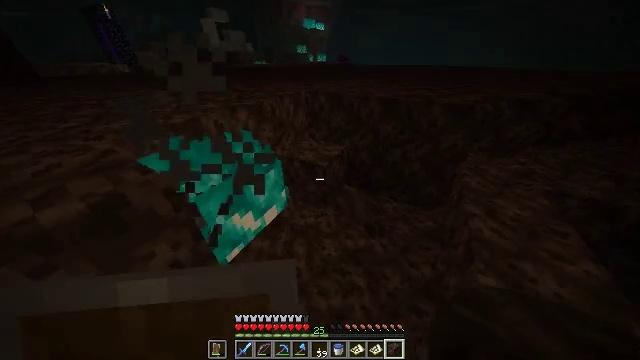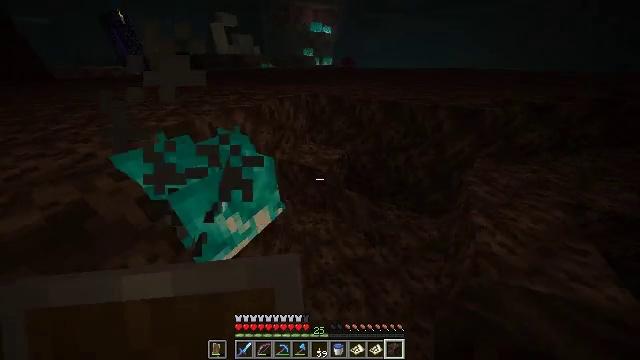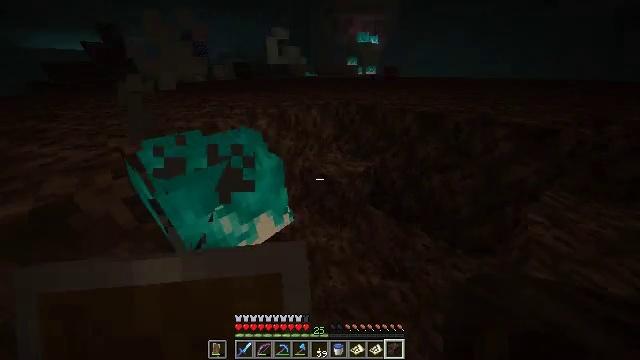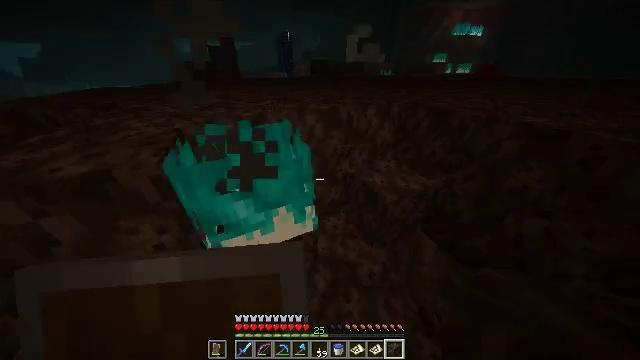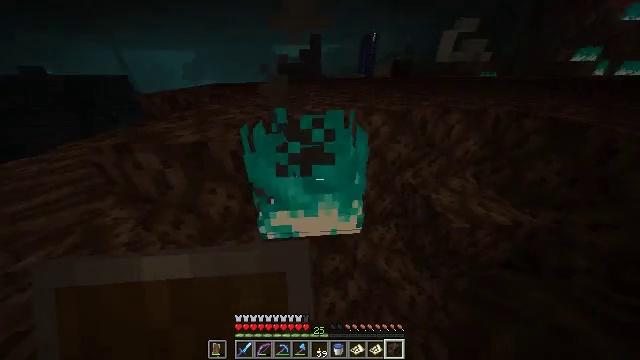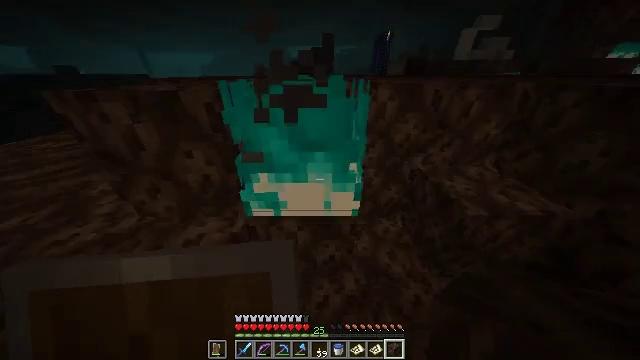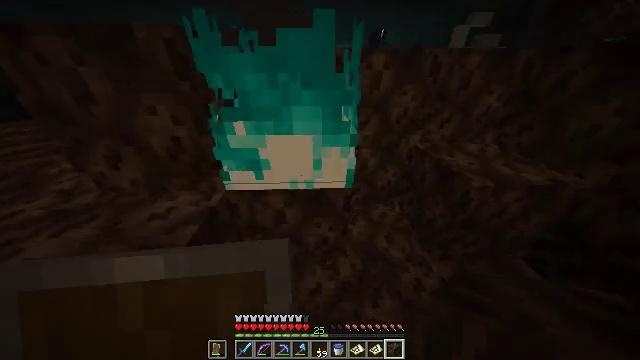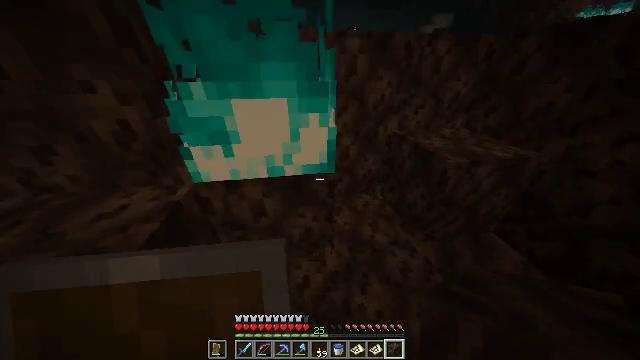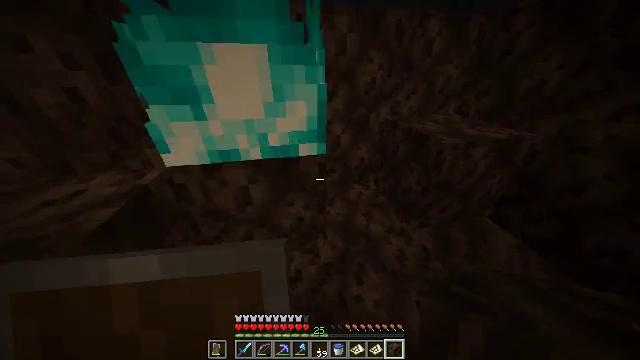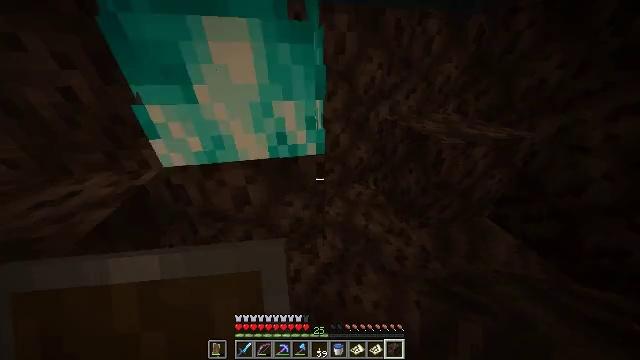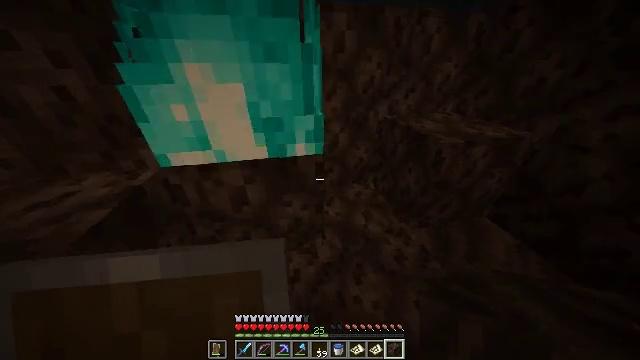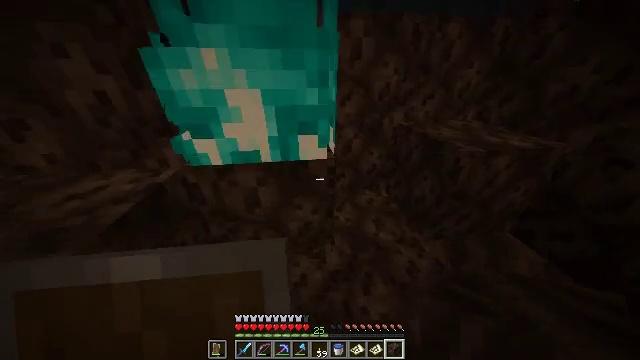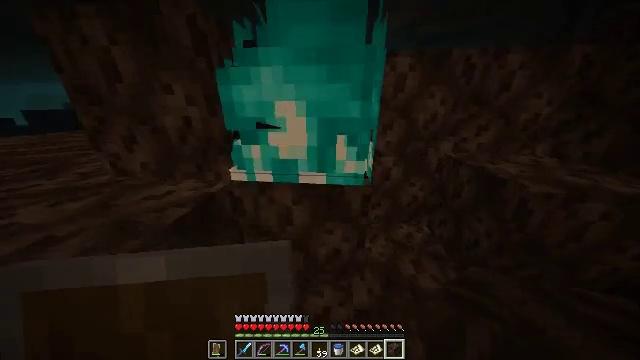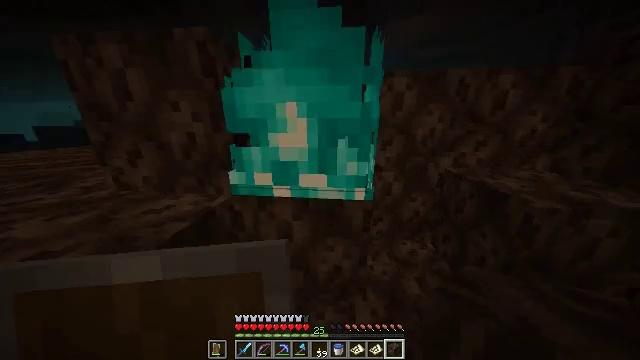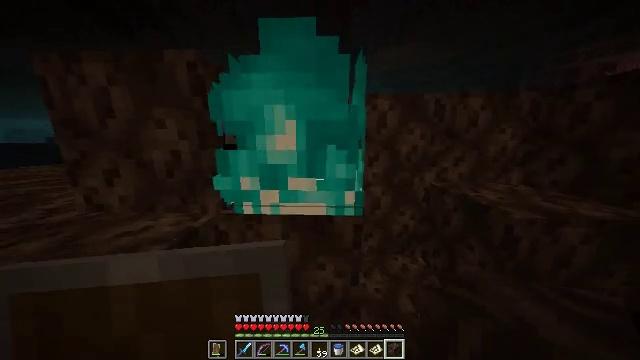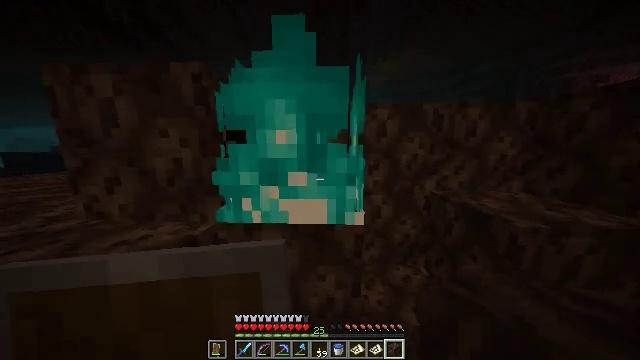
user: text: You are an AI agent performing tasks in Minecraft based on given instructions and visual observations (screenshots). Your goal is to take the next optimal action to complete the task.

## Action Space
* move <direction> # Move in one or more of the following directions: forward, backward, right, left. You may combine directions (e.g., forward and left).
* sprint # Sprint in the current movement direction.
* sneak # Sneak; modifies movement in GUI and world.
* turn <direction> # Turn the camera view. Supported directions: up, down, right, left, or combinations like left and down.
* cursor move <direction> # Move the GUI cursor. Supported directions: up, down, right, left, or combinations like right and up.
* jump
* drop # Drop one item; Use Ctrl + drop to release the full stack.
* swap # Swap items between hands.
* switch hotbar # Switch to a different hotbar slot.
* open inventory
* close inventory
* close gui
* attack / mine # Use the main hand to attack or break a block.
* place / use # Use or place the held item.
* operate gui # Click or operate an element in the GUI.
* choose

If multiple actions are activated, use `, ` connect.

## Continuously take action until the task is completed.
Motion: motion action
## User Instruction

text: Collect soul sand blocks.
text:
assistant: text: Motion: move forward and move right, turn left
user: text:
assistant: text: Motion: move forward, turn left and up
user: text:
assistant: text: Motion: turn left
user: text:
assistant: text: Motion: turn left
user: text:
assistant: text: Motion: move left, turn left
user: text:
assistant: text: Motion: move left, turn right
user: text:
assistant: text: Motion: move left, turn right
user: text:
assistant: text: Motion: turn right
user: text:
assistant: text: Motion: no_op
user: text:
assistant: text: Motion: no_op
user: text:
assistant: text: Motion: turn left and up
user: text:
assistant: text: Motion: turn left and up
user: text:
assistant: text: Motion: turn up
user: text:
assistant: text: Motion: turn right and up
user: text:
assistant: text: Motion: turn up, attack / mine
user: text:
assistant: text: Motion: turn left and up, attack / mine
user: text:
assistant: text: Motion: turn up, attack / mine
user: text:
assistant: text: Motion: attack / mine
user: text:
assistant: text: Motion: attack / mine
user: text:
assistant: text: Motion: attack / mine
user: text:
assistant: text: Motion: attack / mine
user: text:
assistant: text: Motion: attack / mine
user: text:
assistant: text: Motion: attack / mine
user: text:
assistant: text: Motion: attack / mine
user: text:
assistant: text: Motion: attack / mine
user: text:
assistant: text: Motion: attack / mine
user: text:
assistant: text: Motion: attack / mine
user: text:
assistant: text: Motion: attack / mine
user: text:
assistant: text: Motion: turn left and down, attack / mine
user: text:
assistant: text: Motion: turn left and down, attack / mine